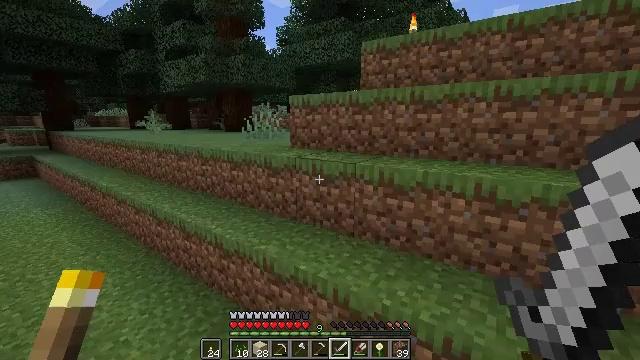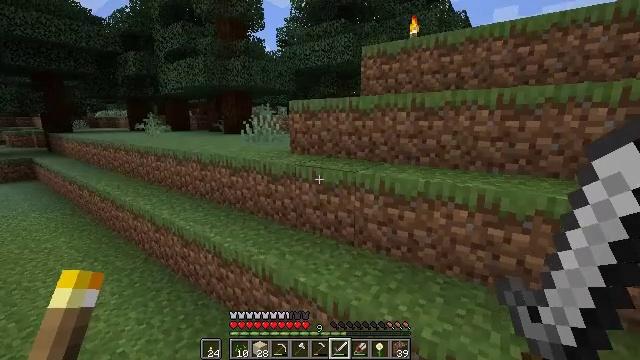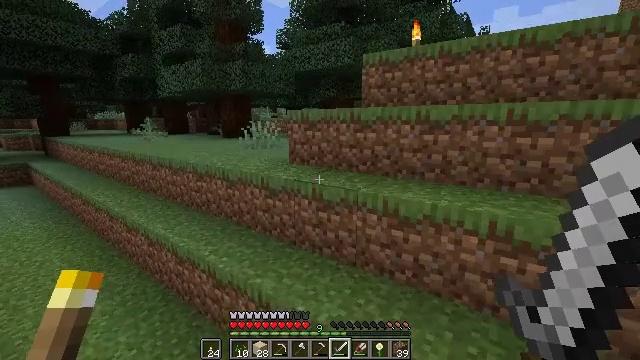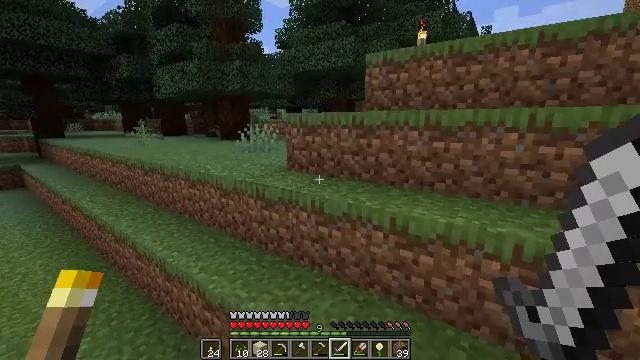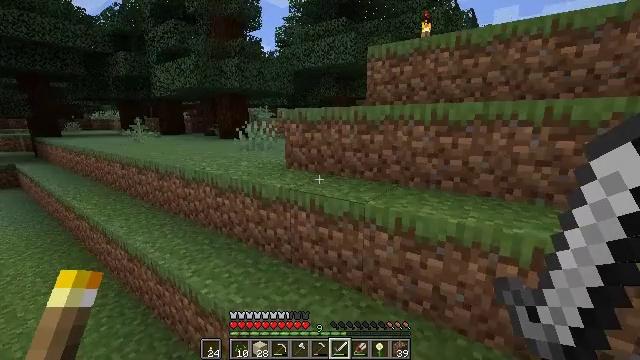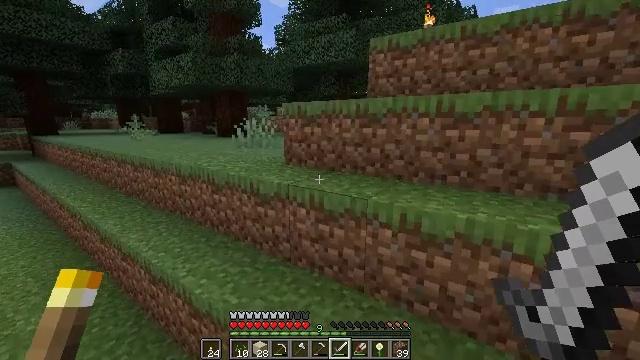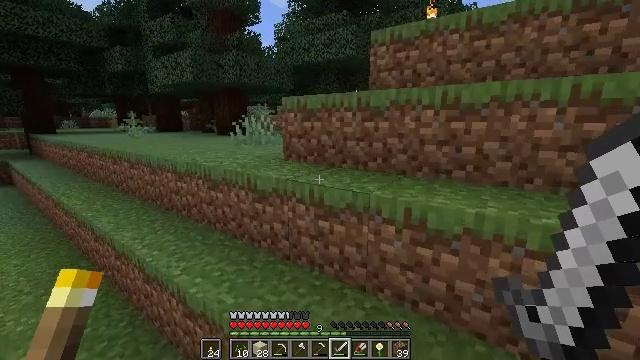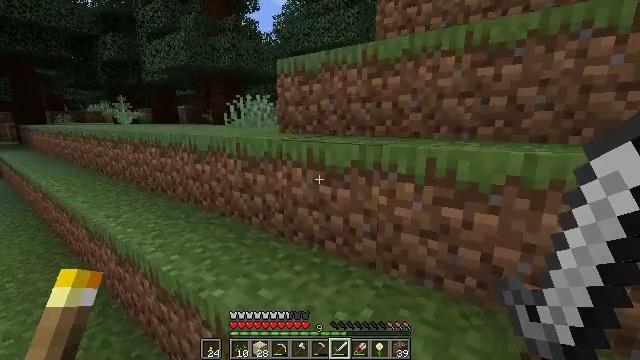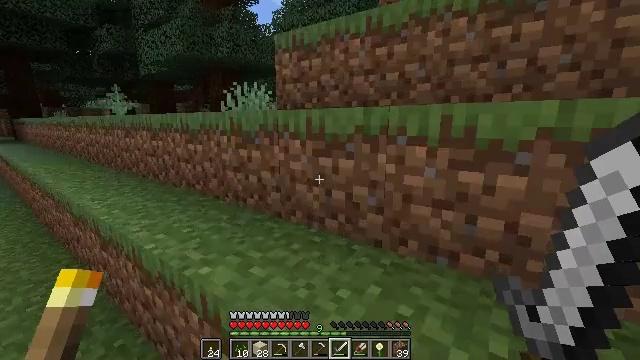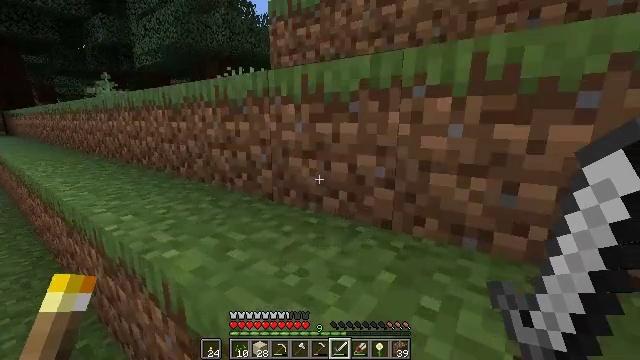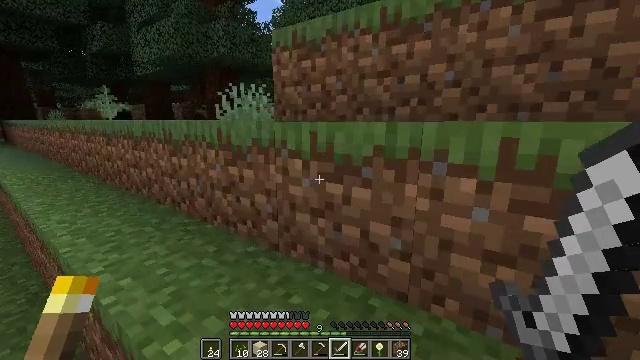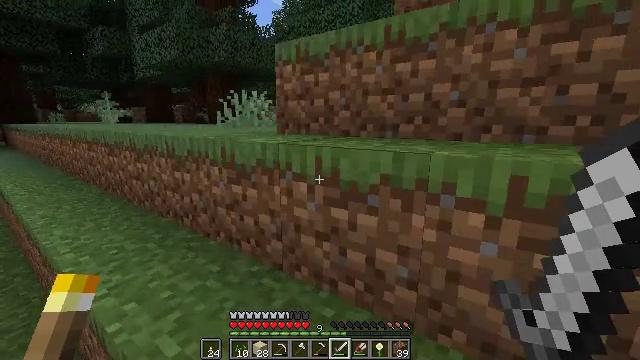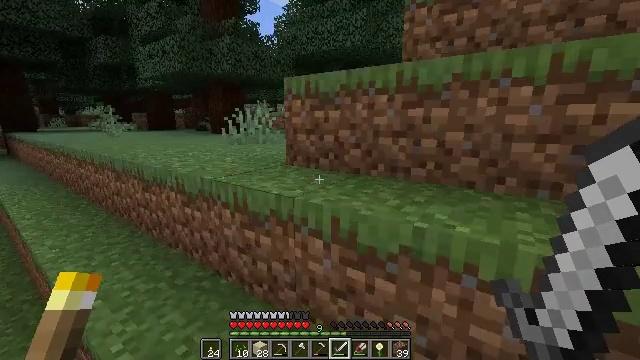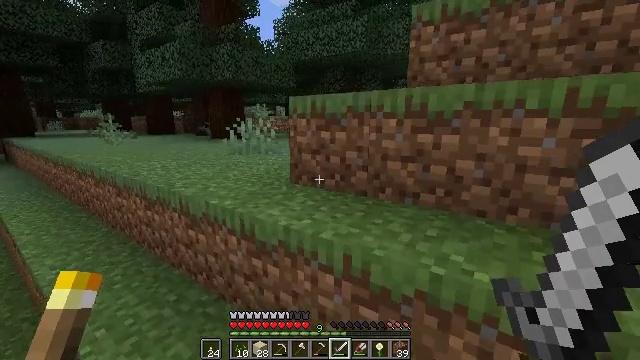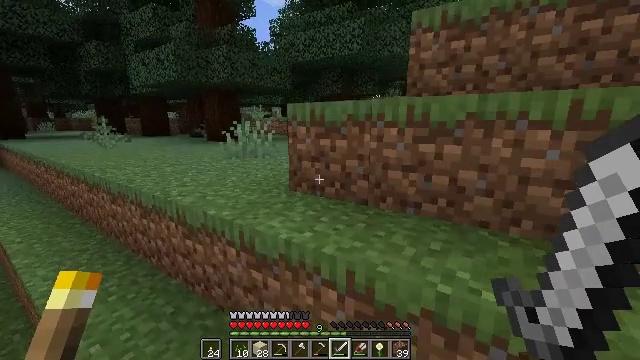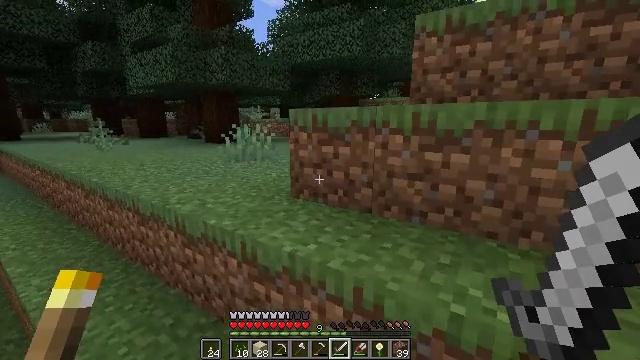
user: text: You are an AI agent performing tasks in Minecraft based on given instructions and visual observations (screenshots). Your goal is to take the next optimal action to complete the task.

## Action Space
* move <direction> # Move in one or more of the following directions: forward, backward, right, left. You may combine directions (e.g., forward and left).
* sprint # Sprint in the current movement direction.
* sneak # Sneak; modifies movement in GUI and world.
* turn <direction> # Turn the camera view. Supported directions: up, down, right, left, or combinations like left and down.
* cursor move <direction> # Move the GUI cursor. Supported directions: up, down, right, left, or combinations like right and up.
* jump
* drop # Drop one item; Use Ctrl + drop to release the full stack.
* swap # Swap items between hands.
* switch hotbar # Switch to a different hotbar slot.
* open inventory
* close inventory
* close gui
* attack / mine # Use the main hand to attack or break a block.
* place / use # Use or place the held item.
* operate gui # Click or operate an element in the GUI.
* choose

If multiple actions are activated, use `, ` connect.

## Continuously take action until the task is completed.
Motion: motion action
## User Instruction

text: Mine sand by the water.
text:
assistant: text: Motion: move forward, sprint, jump
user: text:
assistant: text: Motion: move forward, jump
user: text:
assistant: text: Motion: move forward, jump
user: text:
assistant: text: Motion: move forward, jump
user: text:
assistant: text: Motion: move forward, jump
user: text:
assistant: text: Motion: move forward, jump
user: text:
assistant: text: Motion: move forward, jump
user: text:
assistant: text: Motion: move forward, jump
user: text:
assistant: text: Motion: move forward, sprint, jump
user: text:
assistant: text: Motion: move forward, sprint, jump
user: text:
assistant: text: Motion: move forward, sprint, jump
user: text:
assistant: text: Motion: move forward, jump
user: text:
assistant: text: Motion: move forward, jump
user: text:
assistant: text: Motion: move forward, jump
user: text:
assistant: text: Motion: move forward, jump
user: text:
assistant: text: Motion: move forward, jump
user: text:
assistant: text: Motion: move forward, jump
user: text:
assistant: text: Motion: move forward, jump
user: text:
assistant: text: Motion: move forward, sprint, jump
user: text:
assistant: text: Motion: move forward, sprint, jump
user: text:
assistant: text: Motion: move forward, sprint, jump
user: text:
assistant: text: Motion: move forward, jump
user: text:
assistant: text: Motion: move forward, turn right, jump
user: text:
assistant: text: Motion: move forward, turn right and down, jump
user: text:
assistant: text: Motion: move forward, turn right and down, jump
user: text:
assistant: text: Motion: move forward, turn right, jump
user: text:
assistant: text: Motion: move forward, turn right and up, jump
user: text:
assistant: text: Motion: move forward, sprint, turn right and up, jump
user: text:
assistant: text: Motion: move forward, sprint, turn right and up, jump
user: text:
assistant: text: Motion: move forward, sprint, turn right and up, jump